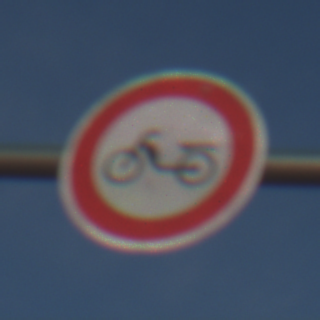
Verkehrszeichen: VerbotMofas
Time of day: MorningAfternoon
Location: Outdoor (Nature)
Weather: PartlyCloudy
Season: NotSpecified
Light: Natural